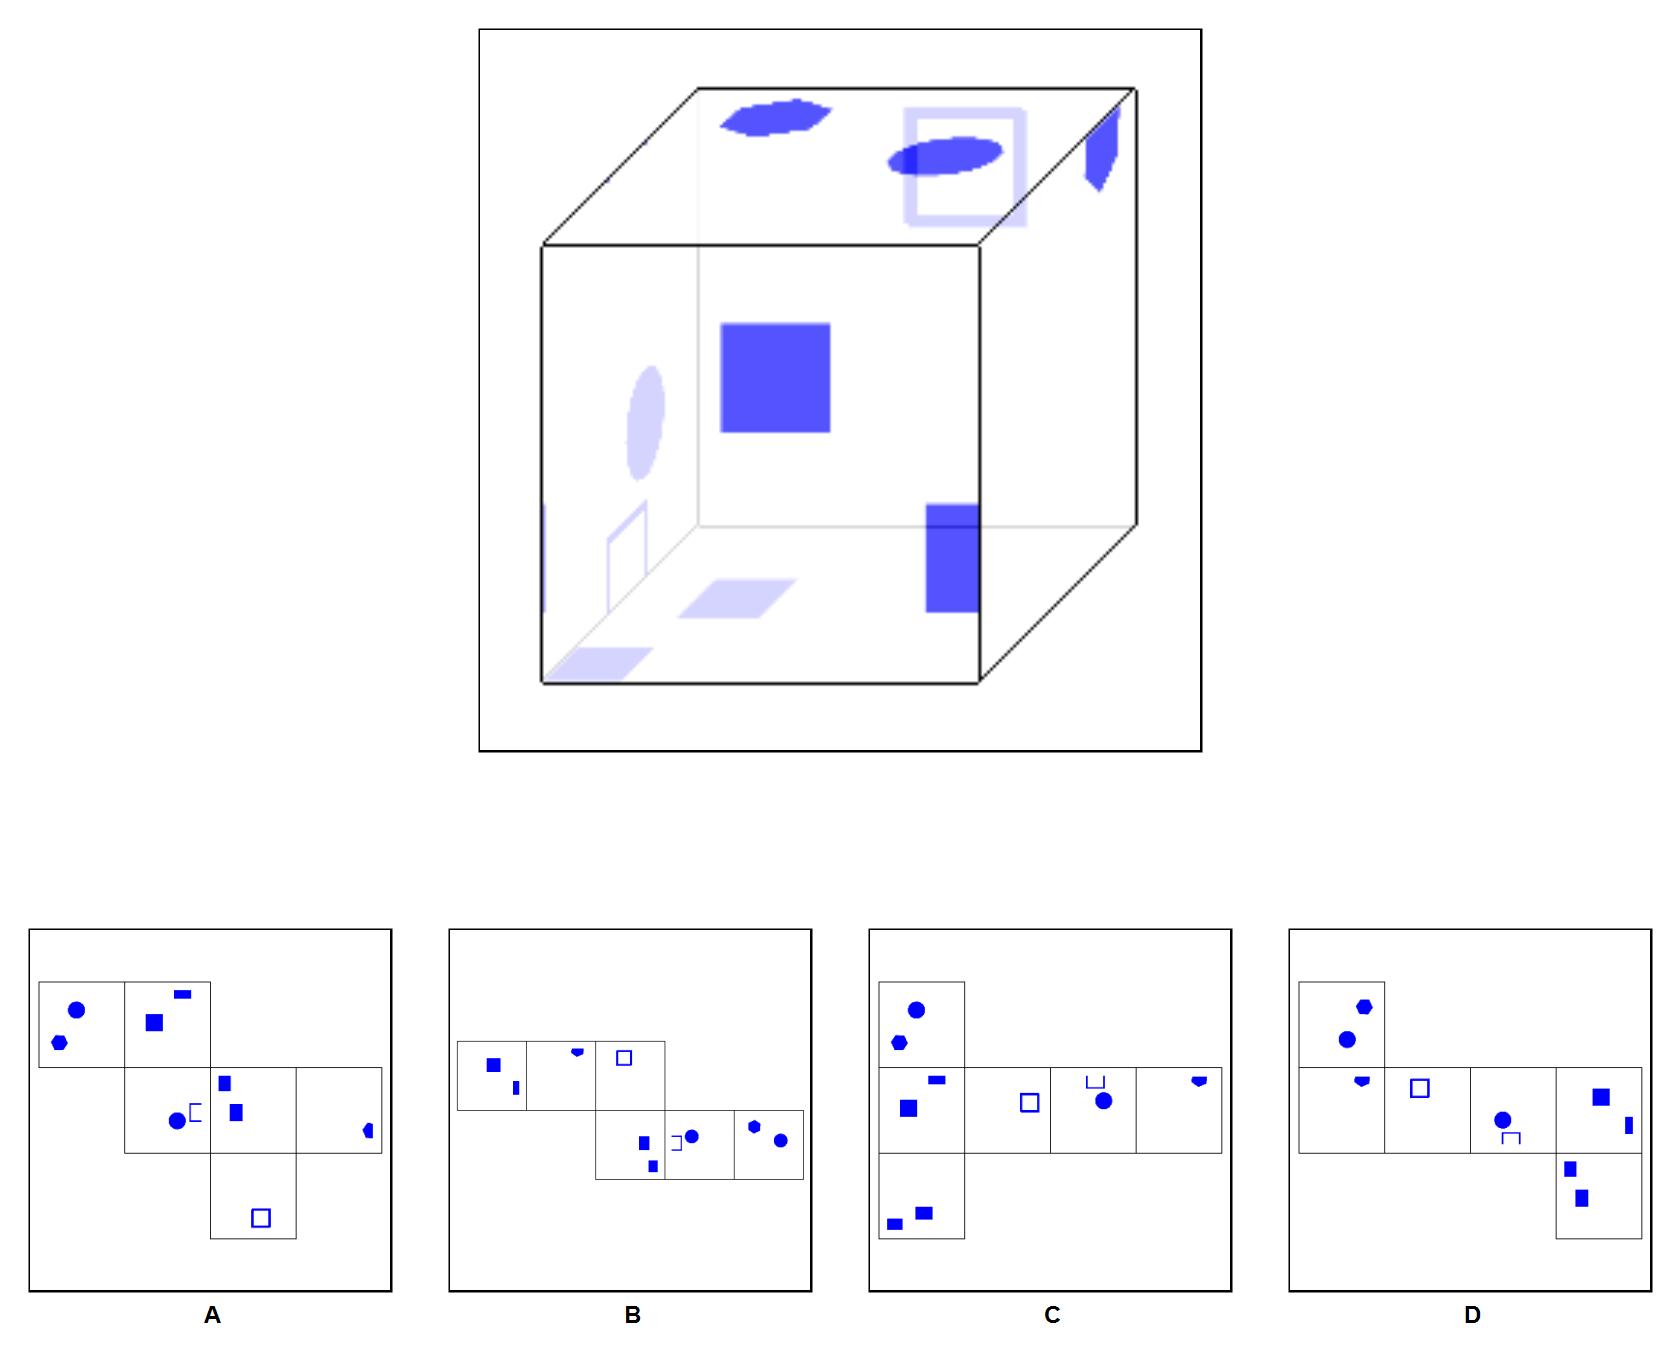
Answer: C